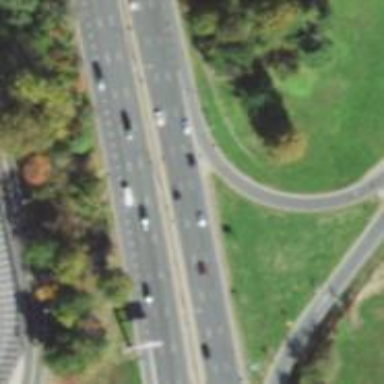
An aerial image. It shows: Motorway junction.